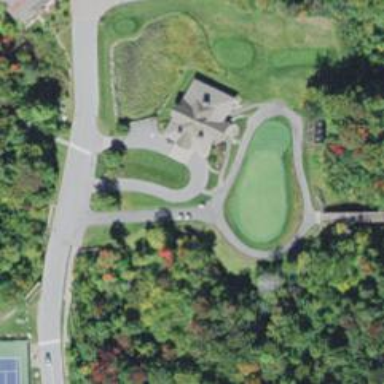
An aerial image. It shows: Path for both road and golf.